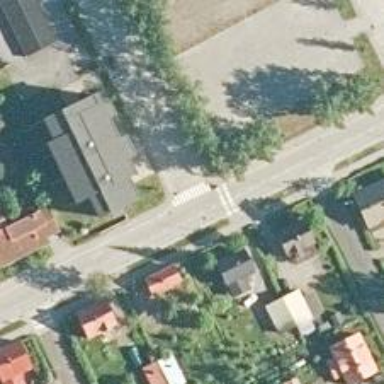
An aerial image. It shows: Uncontrolled crossing on the road.